Interaction volume radius: 10 \u00c5
Interaction volume height: 25 \u00c5
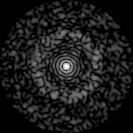
Disorder parameter: 0.831